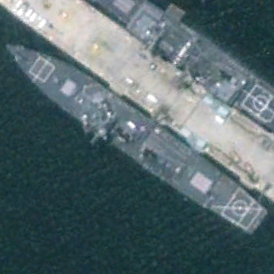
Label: destroyer